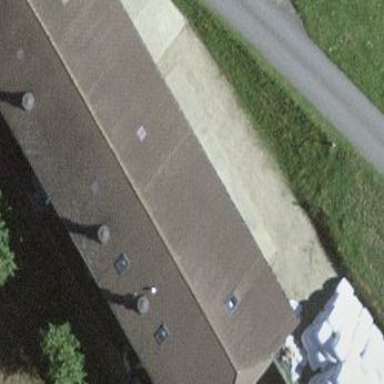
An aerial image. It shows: Sty building.